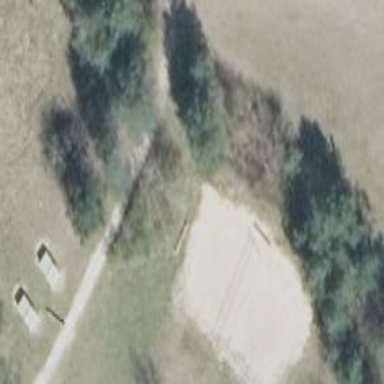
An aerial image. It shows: Pitch used for beach volleyball.